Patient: sex M, age 74
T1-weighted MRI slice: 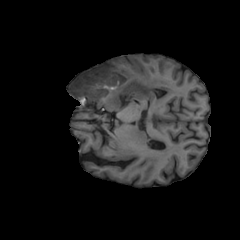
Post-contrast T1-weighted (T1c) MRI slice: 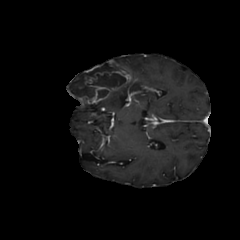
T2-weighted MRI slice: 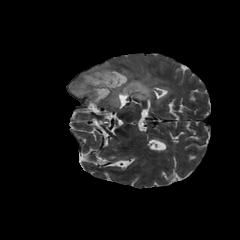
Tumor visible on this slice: yes
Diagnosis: Glioblastoma, IDH-wildtype
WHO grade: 4